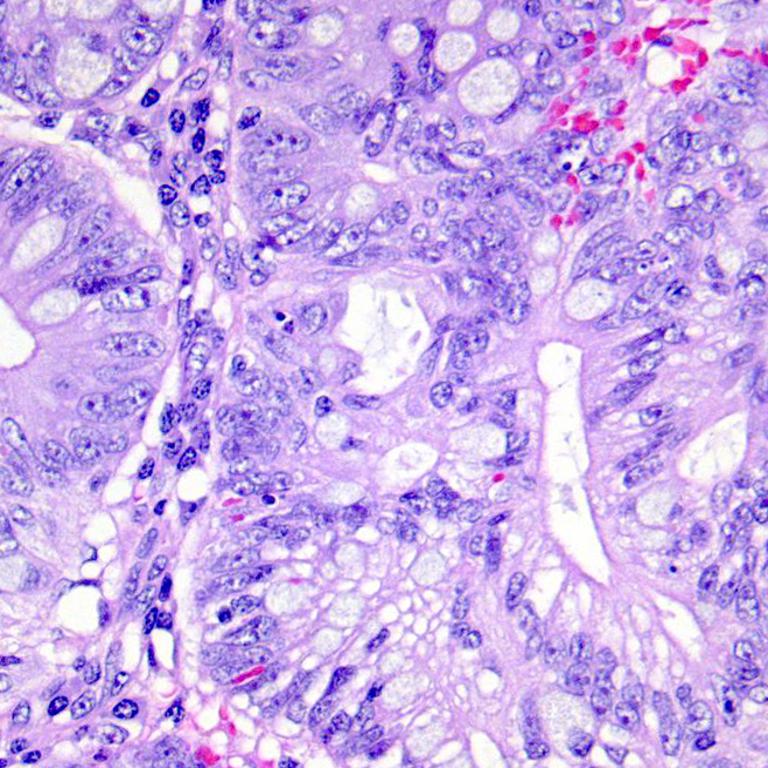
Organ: colon
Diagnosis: adenocarcinomas